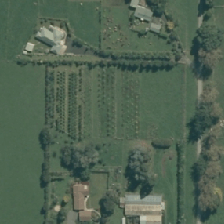
Land cover: shortrotation_cropland